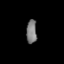
Tissue: lung
Cell type: Epithelial cells
Senescence score: 0.2079
Nuclear area (px): 238
Mean DAPI intensity: 123.513